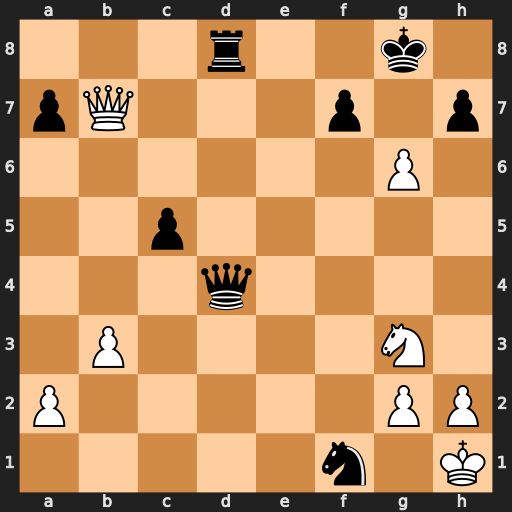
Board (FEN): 3r2k1/pQ3p1p/6P1/2p5/3q4/1P4N1/P5PP/5n1K
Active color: w
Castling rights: -
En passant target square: -
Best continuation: Qxf7+ Kh8 Qxh7#